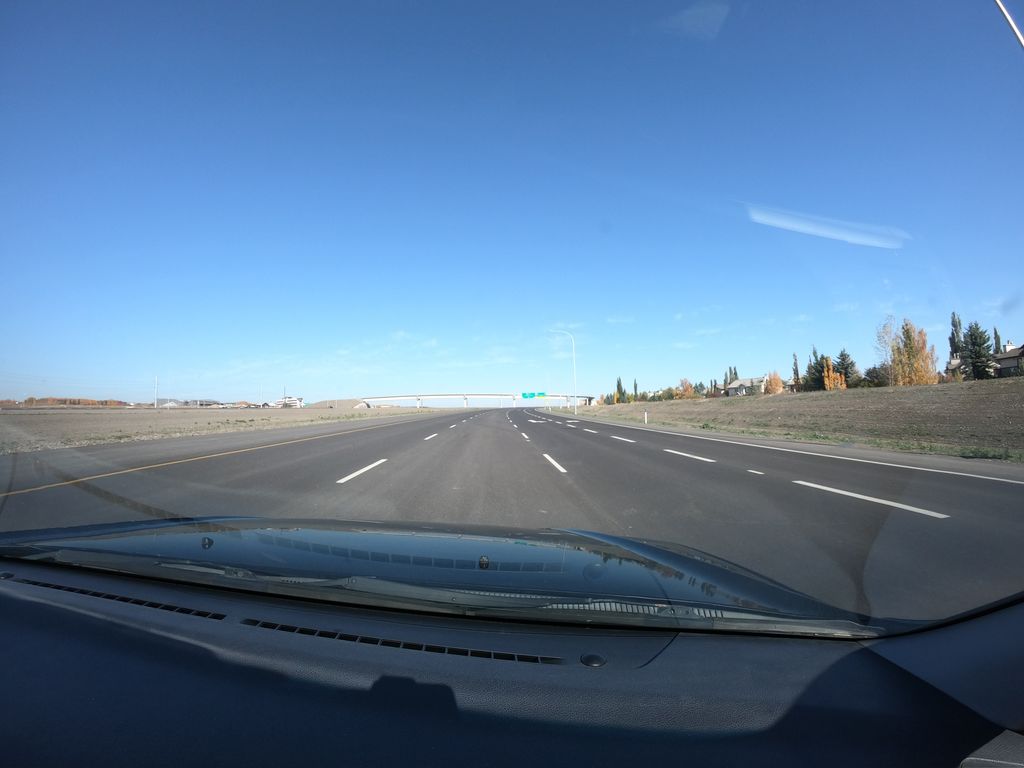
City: calgary